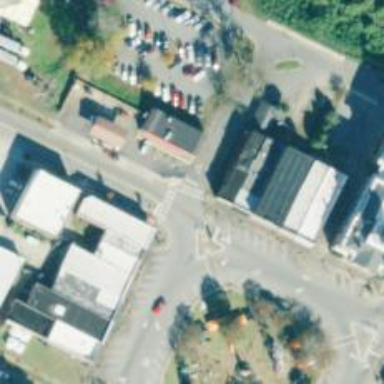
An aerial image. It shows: Marked crossing on the road.